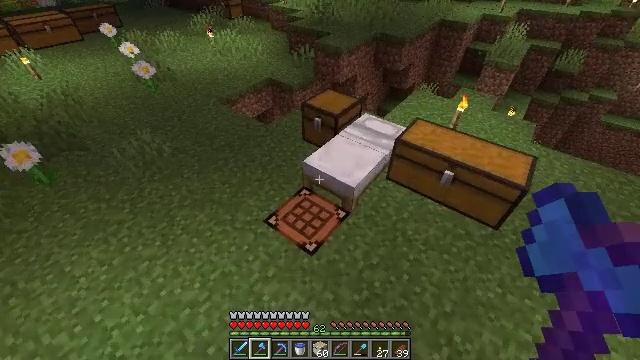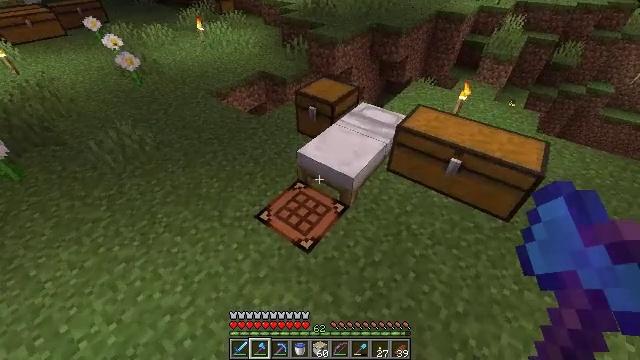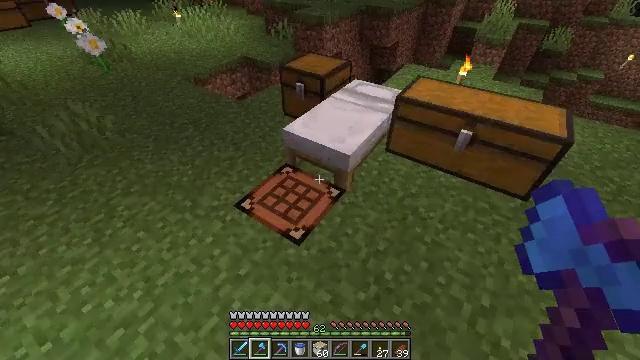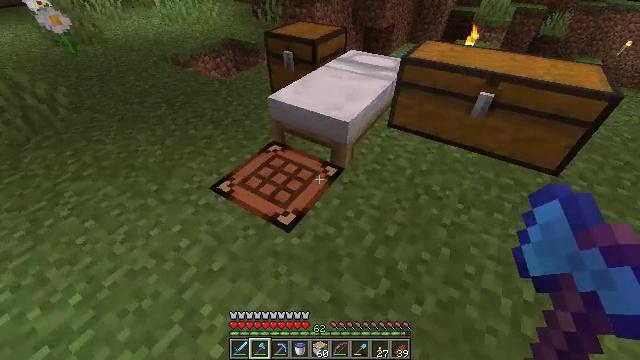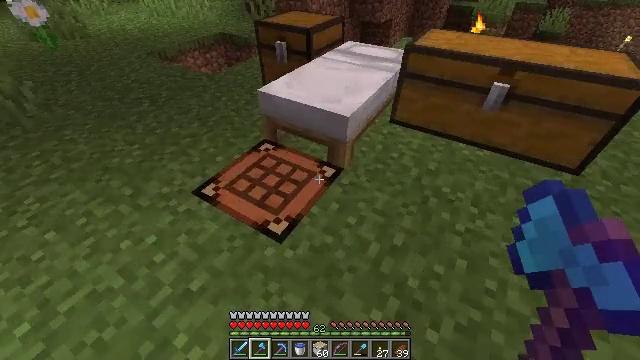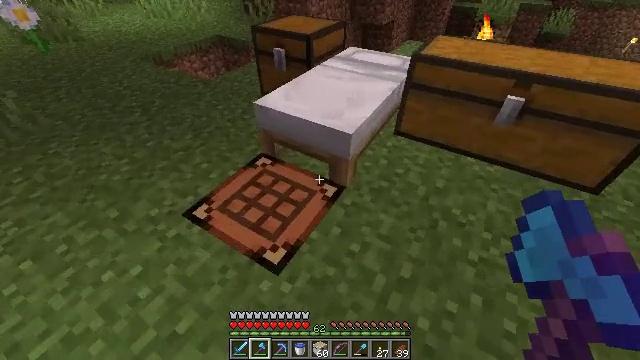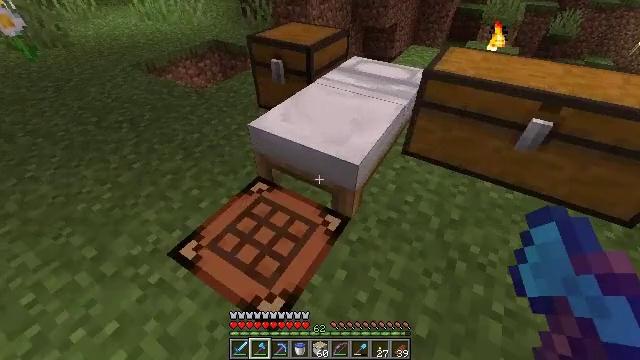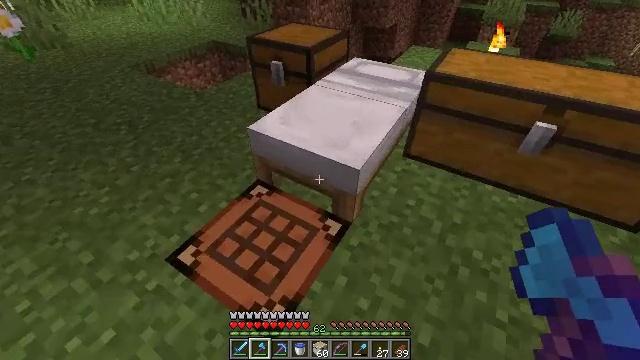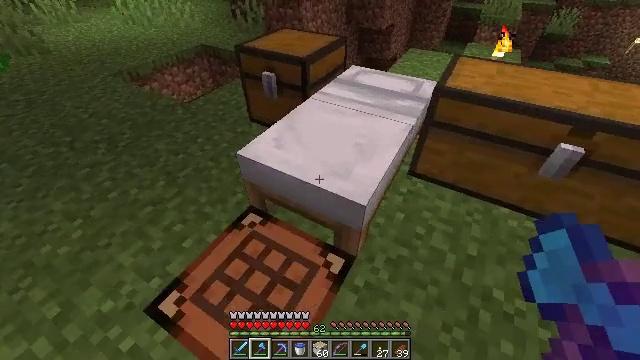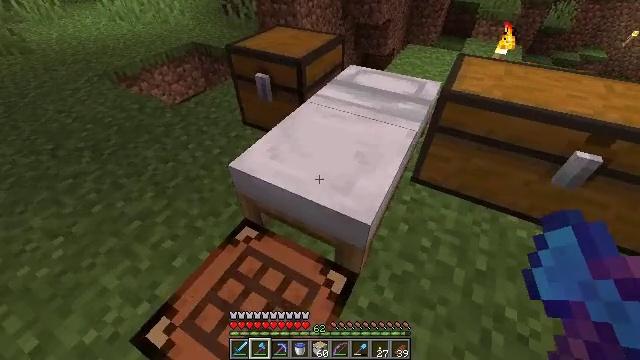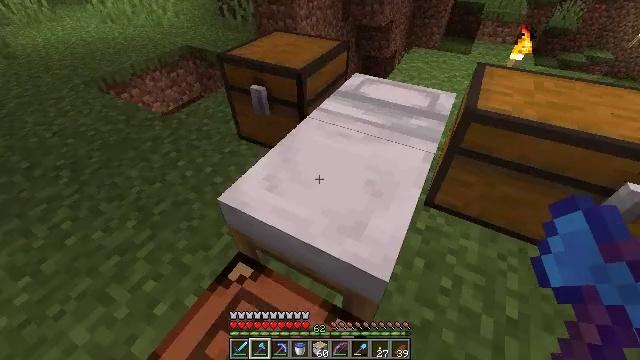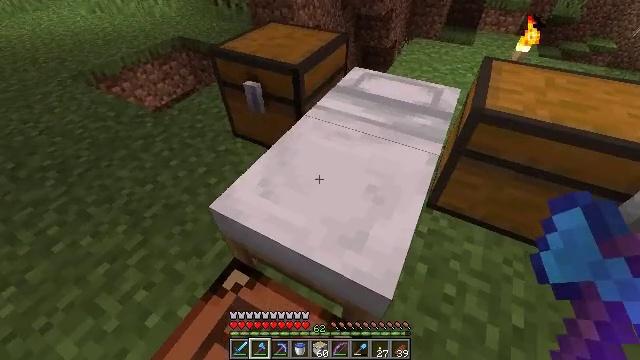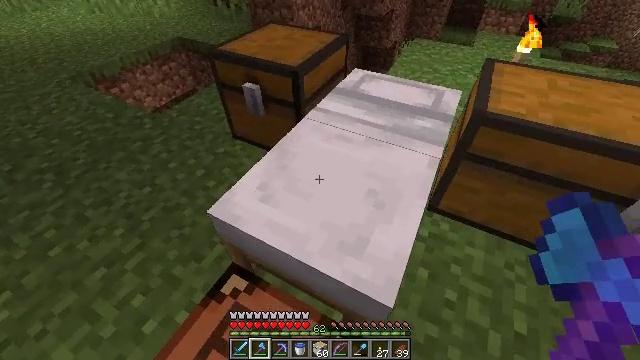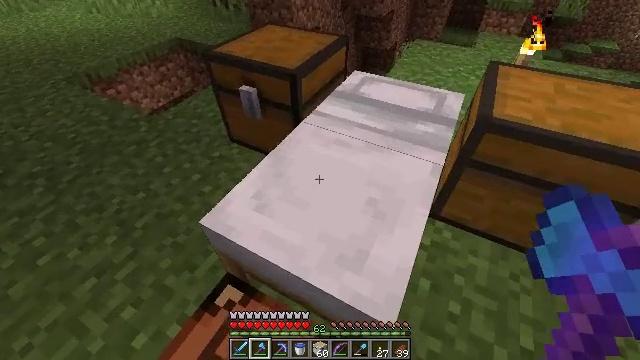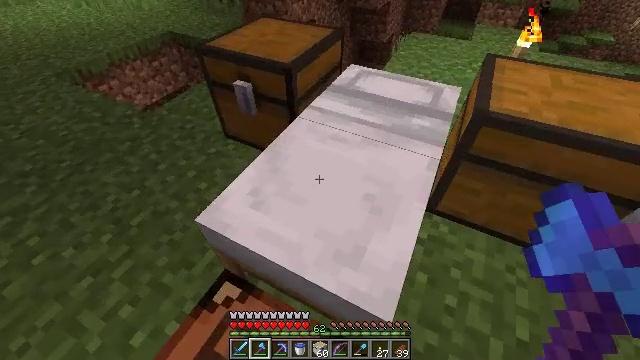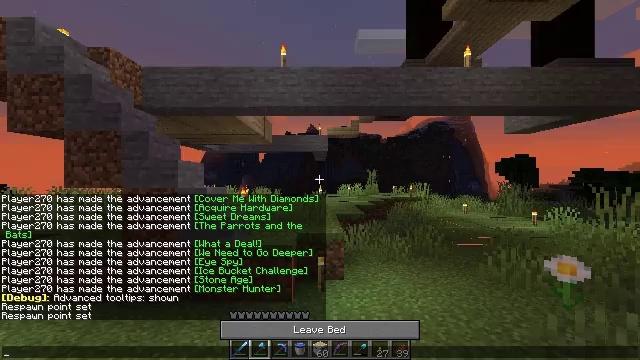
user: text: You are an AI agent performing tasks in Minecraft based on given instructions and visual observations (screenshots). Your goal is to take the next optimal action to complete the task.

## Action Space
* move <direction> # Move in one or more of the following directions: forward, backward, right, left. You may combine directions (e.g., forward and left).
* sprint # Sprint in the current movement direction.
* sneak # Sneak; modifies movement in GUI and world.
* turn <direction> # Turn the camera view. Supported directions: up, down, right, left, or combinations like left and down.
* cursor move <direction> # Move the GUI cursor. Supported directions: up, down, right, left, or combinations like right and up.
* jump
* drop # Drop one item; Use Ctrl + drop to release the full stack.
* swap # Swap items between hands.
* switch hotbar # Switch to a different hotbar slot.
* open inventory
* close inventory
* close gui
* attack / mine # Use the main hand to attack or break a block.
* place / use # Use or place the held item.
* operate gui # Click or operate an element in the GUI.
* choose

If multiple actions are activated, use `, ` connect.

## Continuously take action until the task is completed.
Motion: motion action
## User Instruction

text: Break the existing birch planks.
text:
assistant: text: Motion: move forward, turn right
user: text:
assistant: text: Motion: move forward, turn right
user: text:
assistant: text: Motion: move forward, turn right
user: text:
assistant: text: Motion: move forward
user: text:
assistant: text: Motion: move forward
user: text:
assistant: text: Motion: move forward
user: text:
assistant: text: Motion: move forward
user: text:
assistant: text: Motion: move forward, turn right
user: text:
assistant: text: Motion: move forward, turn right and down, use / place
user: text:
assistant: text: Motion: move forward, use / place
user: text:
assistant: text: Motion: turn down, use / place
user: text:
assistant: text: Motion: no_op
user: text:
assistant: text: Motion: no_op
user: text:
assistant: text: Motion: turn down
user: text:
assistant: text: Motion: no_op
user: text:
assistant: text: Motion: no_op
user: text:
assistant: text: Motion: no_op
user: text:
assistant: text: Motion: no_op
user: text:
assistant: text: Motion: no_op
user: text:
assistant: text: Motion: no_op
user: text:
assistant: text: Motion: no_op
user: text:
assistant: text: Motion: no_op
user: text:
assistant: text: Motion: no_op
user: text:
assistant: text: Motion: no_op
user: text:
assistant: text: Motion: no_op
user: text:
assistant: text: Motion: no_op
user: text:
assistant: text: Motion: no_op
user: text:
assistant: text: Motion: no_op
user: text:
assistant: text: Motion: no_op
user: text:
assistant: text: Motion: no_op